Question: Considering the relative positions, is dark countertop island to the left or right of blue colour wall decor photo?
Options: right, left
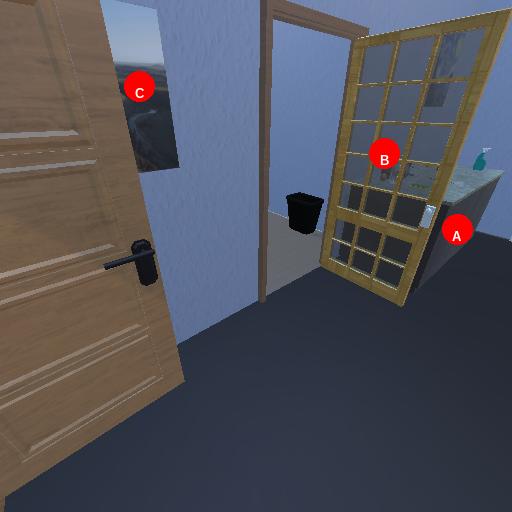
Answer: right